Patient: sex M, age 94
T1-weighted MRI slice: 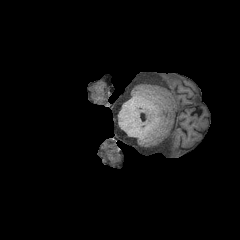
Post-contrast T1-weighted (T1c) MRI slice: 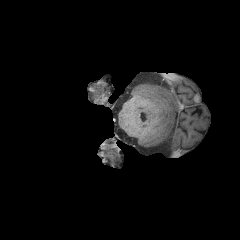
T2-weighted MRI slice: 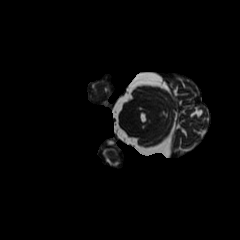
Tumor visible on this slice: no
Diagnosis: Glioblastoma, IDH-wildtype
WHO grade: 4